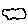
Label: cloud